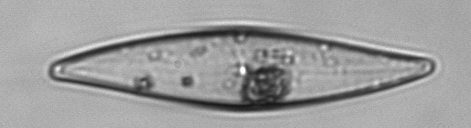
Label: Pleurosigma